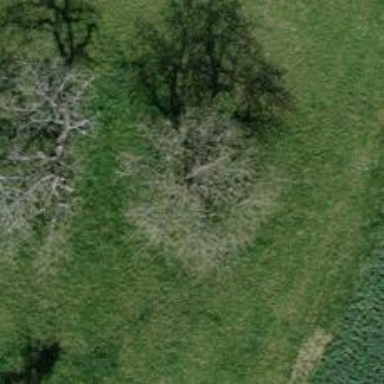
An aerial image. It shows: Single tag "natural: tree."